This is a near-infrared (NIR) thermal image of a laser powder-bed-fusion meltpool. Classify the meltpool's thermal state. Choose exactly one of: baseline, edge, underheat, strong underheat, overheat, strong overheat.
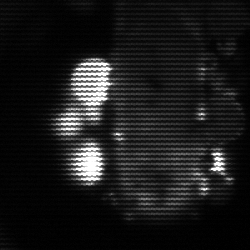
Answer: strong underheat